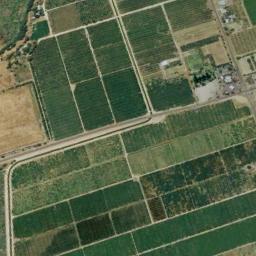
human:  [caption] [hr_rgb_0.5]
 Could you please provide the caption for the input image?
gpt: There are several dirt roads between the rectangular farmlands .

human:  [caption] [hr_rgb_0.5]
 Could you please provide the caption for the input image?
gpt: Many neatly arranged dark green, light green and tan mixed rectangular farmlands of different sizes .

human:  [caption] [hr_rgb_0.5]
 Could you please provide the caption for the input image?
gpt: Some green rectangular farmlands are neatly arranged on the ground and some paths go through the farmlands .

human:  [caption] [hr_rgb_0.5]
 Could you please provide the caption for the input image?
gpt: There are some green and bare rectangular farmland .

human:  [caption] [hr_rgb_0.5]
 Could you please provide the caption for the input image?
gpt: There are many green rectangular farmlands of different sizes .